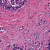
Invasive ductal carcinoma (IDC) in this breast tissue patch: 0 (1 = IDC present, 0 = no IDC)